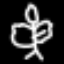
Label: angel